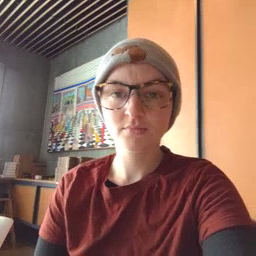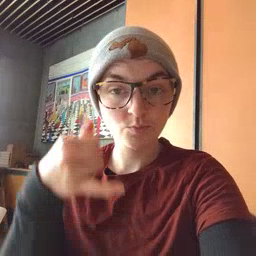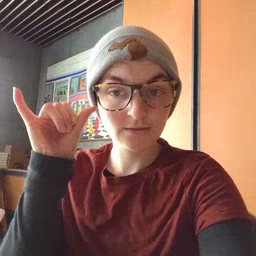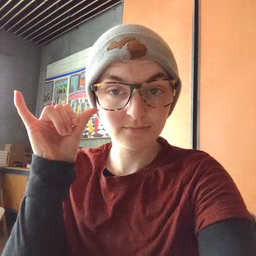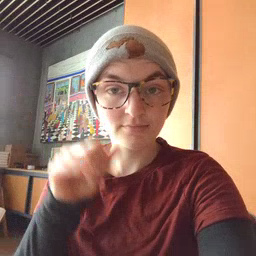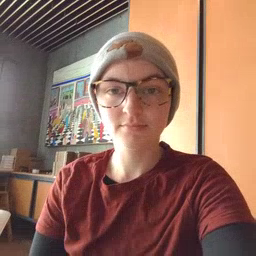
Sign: cow